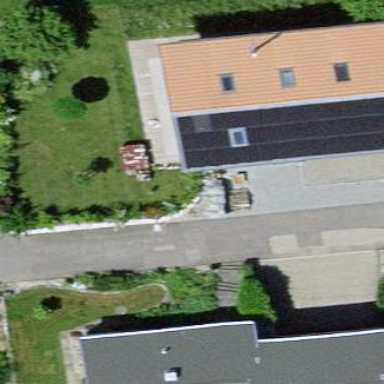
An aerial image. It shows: Residential building.